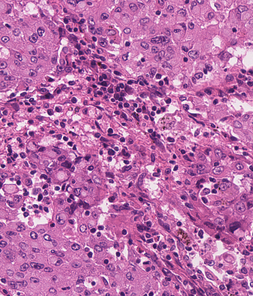
Tumor epithelial tissue: yes
Tumor-associated stroma tissue: yes
Normal tissue: no